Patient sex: M
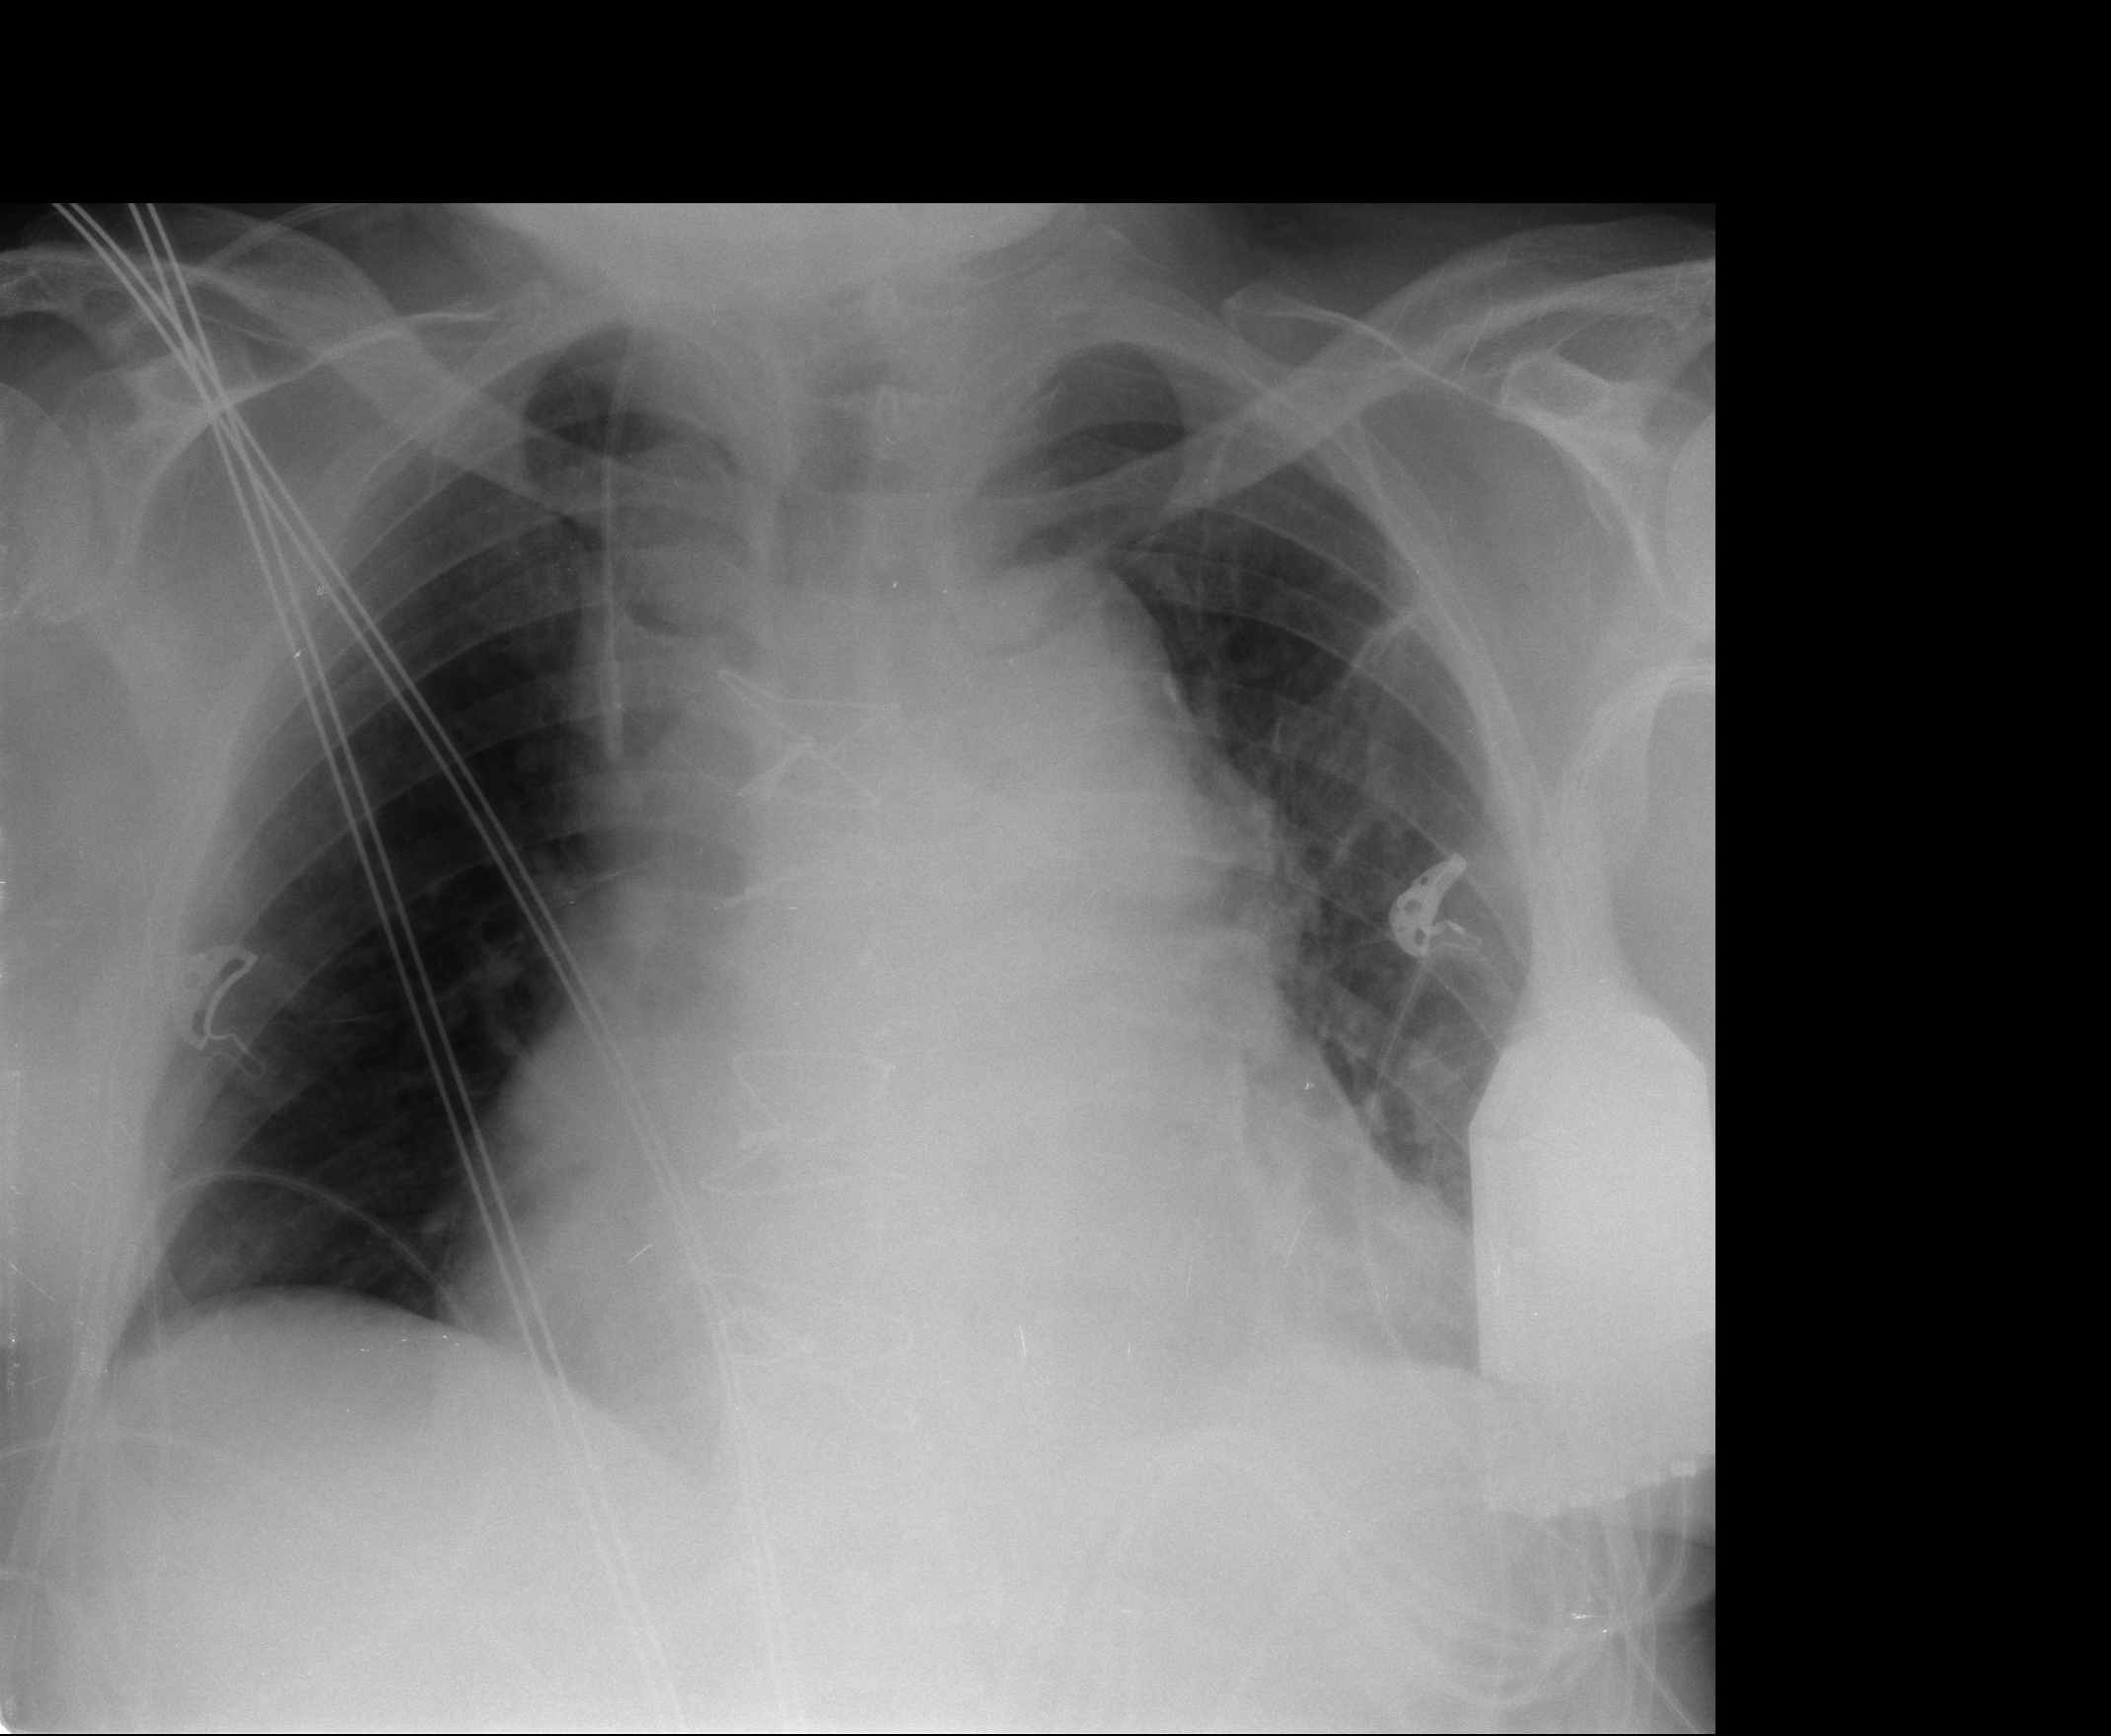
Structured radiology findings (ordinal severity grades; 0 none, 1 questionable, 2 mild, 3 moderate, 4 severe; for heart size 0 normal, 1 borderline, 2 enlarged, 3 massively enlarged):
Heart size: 2
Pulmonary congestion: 1
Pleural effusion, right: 0
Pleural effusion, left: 0
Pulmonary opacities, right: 0
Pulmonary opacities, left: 0
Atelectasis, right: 0
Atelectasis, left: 2